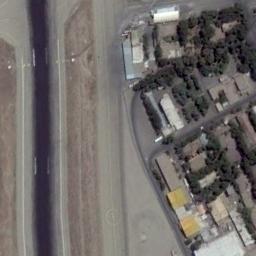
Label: runway